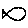
Label: fish